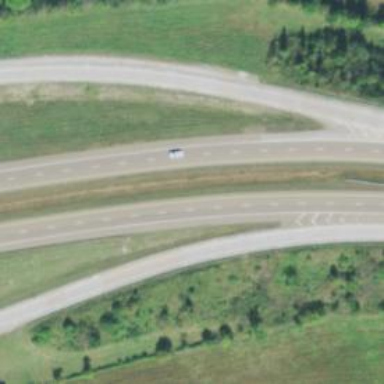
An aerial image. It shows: Asphalt motorway.